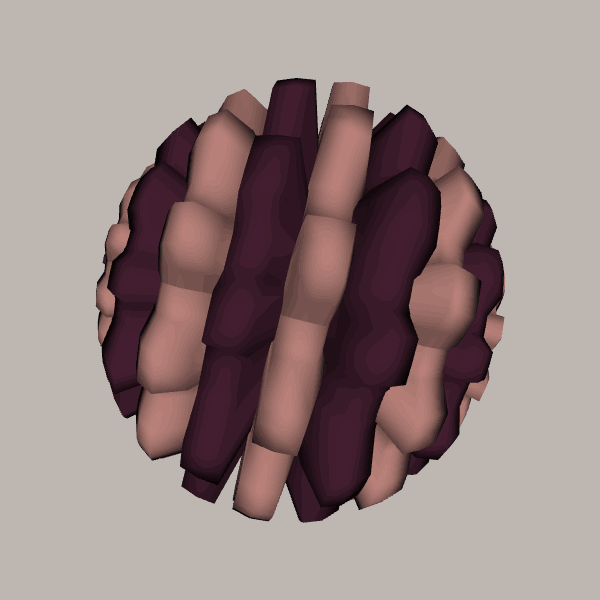
Background: light